Aerial crown-view tile of a tropical tree (Barro Colorado Island, Panama), acquired 20250124:
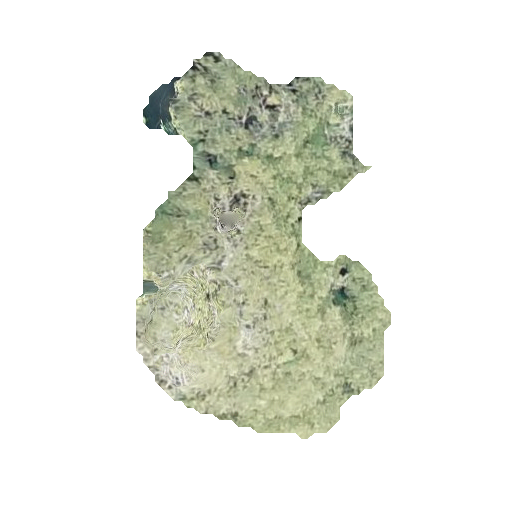
Species: Tabebuia rosea
GBIF accepted scientific name: Tabebuia rosea
Crown area: 101.404 m²